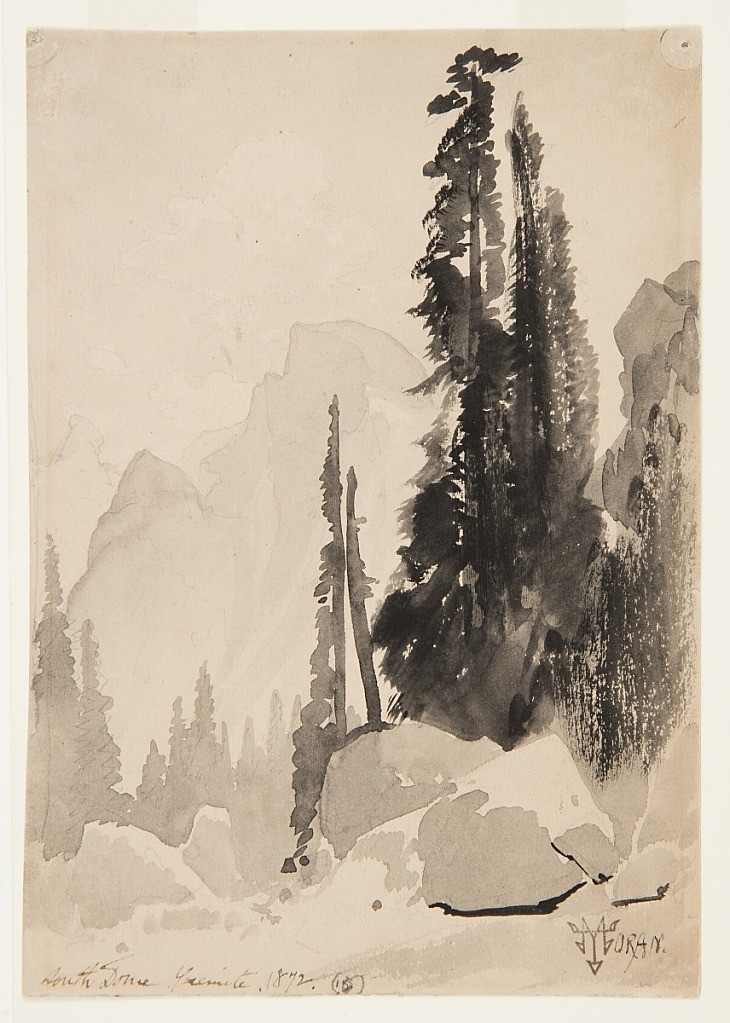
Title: Half Dome, Yosemite
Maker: Thomas Moran, American, b. Britain, 1837–1926
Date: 1872
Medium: Brush and black wash, graphite on tan wove paper
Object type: Drawing
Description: Vertical view of large boulders in foreground with tall pine tree in middle ground followed by mountains leading to large mountain dome in background.